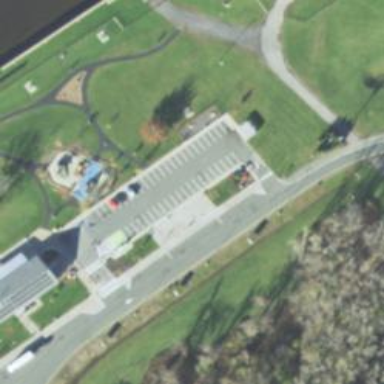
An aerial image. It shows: Rest area on the road.